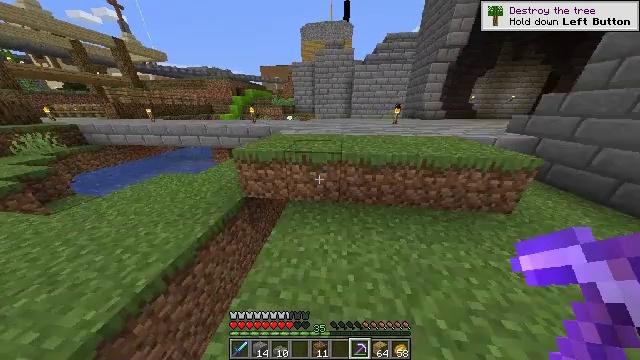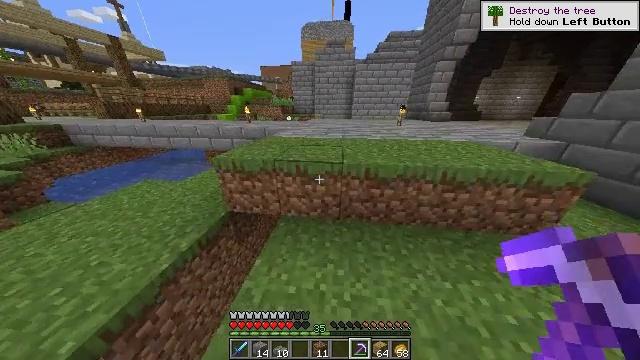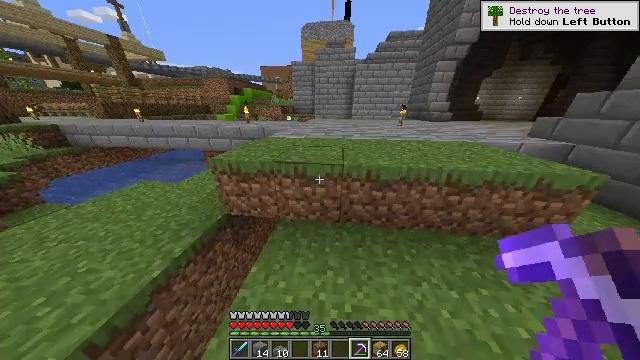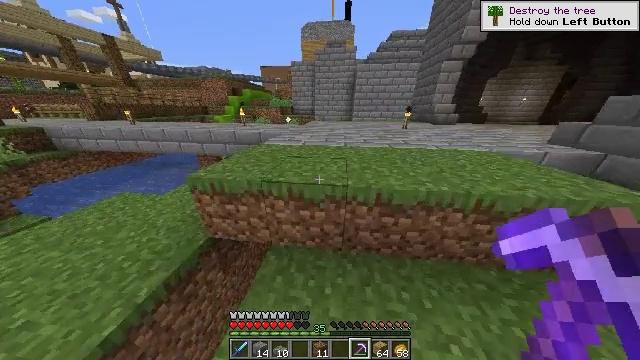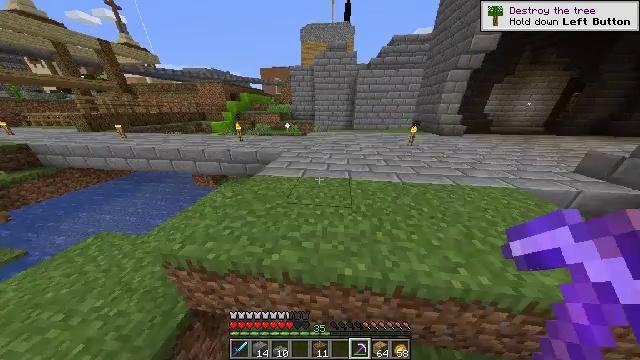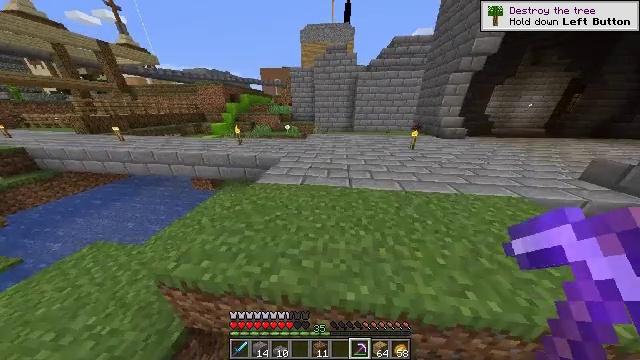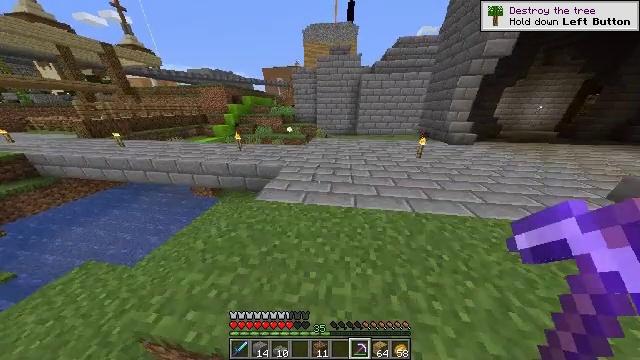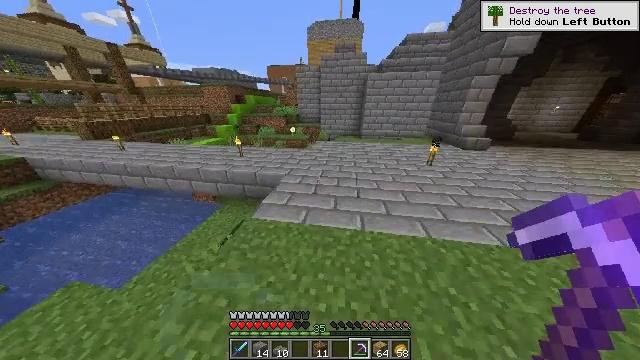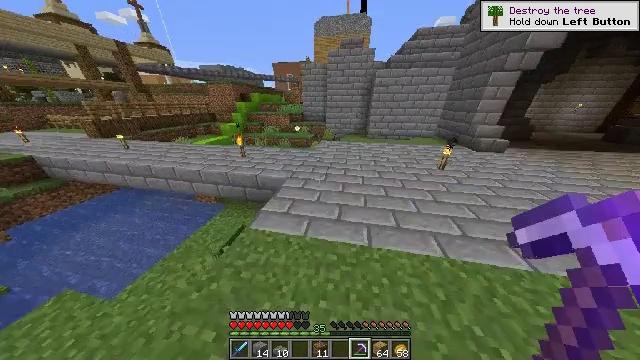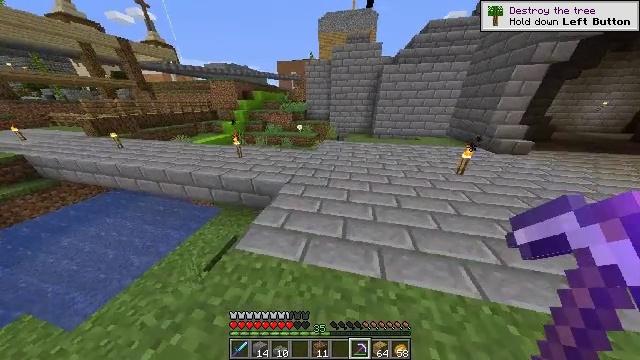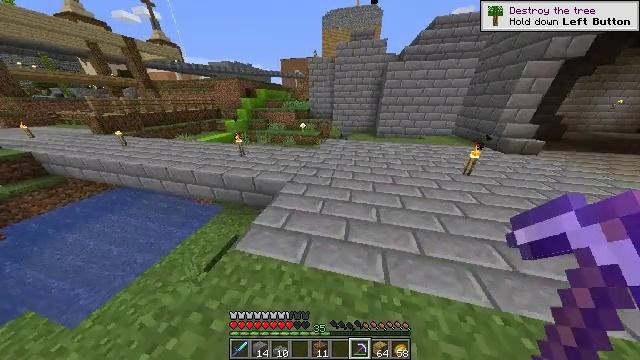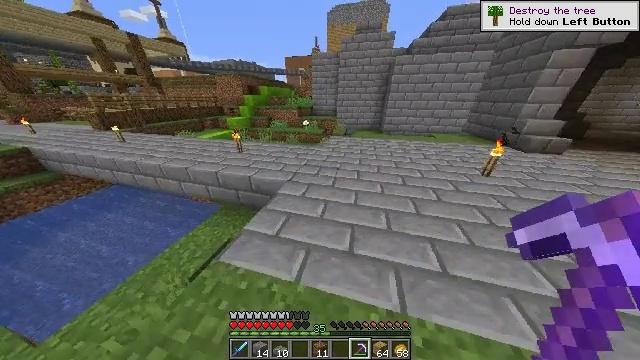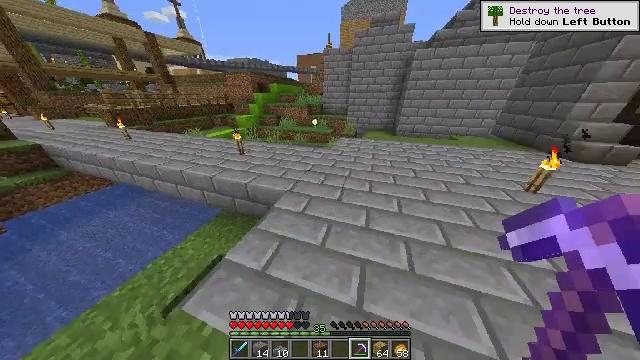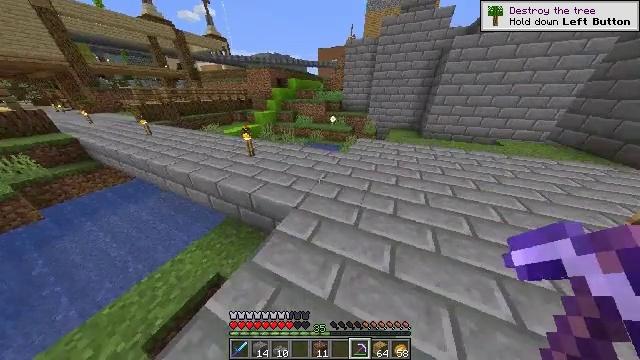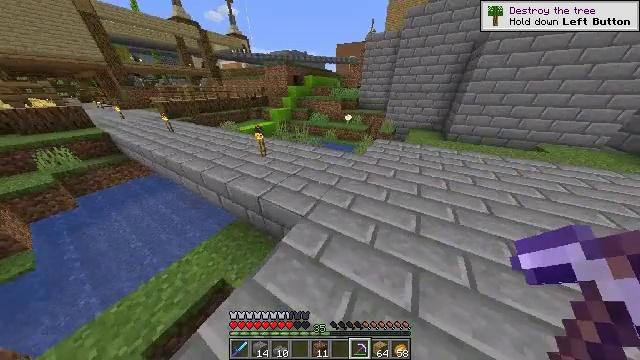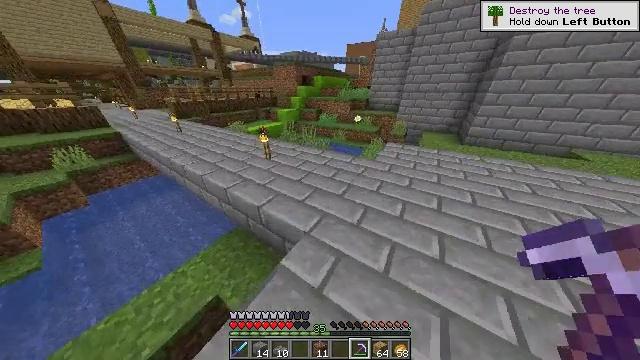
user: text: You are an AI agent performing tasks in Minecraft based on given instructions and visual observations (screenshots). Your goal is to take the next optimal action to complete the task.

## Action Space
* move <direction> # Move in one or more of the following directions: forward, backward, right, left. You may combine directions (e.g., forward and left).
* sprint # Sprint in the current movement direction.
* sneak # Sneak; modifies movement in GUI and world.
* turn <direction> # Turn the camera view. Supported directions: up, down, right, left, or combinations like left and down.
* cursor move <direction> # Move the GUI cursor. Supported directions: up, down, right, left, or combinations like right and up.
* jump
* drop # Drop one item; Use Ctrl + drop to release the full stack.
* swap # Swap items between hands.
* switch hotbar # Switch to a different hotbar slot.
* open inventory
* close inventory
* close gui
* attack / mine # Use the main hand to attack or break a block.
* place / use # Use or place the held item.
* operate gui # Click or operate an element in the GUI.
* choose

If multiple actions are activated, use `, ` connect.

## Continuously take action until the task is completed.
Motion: motion action
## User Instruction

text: Collect the stone bricks by mining.
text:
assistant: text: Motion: move forward
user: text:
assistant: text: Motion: move forward
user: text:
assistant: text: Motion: move forward, jump
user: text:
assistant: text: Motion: move forward, jump
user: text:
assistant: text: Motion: move forward, jump
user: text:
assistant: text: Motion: move forward
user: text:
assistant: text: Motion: move forward, turn left
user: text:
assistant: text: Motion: move forward, turn left
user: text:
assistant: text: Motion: move forward, turn left
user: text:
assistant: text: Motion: move forward, turn left
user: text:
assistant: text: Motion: move forward, turn left
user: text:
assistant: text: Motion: move forward, turn left
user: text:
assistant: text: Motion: move forward, turn left and down
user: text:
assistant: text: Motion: move forward, turn left
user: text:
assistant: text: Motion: move forward, turn left
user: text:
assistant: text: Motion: move forward, turn left
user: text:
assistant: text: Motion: move forward, turn left
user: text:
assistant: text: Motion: move forward, turn left
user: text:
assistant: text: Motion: move forward, turn left
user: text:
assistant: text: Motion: move forward, turn left
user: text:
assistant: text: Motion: move forward, turn left
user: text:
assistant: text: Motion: move forward, turn left
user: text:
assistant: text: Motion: move forward
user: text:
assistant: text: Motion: move forward, turn left
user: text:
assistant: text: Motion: move forward, turn left
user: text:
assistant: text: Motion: move forward, turn left
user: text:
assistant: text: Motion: move forward
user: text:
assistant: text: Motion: move forward
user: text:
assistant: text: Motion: move forward
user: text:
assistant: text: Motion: move forward